Question: When I run API 27 emulator, I get:
> ERROR :detected a hanging thread 'Qt event loop'
I have an Image that shows the error:

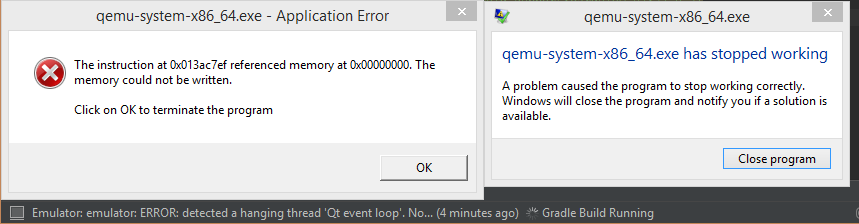
Answer: As discussed in the comments, this was a bug in the Android Emulator <URL>. Check if your emulator is up to date by going to 'Tools > Android > SDK Manager' and clicking the 'SDK Tools' tab:
<URL>
The current latest version at the time of writing this answer is . If there is an update available, the Status in the right-hand column will say "Update Available". Click the checkbox and OK, and your emulator will update.